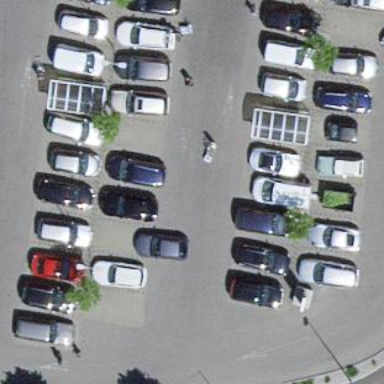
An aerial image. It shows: Parking available on the street side.